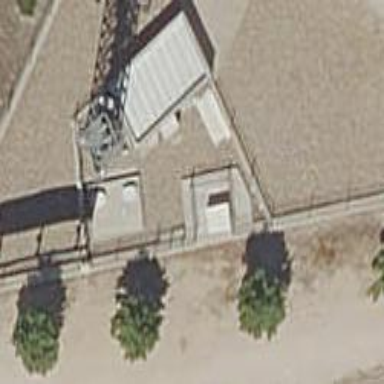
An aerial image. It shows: Communication tower.